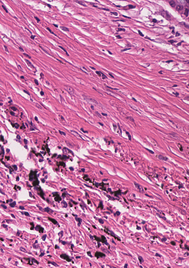
Tumor epithelial tissue: no
Tumor-associated stroma tissue: yes
Normal tissue: no